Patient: sex F, age 43
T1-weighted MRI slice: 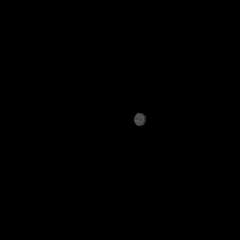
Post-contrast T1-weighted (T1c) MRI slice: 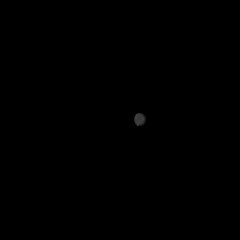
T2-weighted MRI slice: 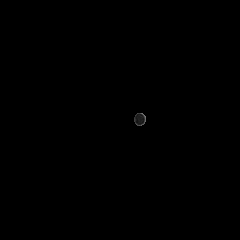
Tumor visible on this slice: no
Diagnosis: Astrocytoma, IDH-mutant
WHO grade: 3